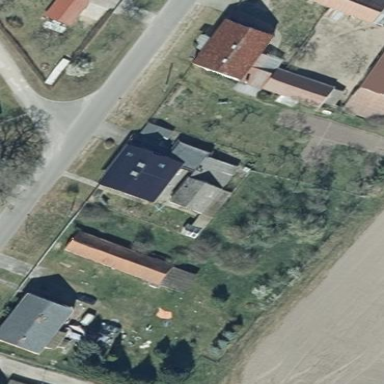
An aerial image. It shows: Residential building.